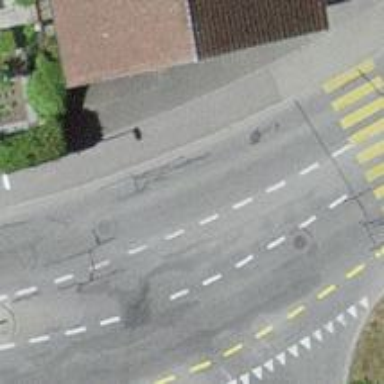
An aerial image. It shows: Sidewalk.